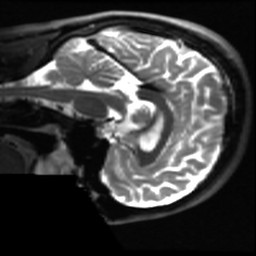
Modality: T2w
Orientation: sagittal
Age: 25
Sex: male
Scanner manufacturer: ge
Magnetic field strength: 3 T
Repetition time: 8.947 s
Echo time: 0.09798 s